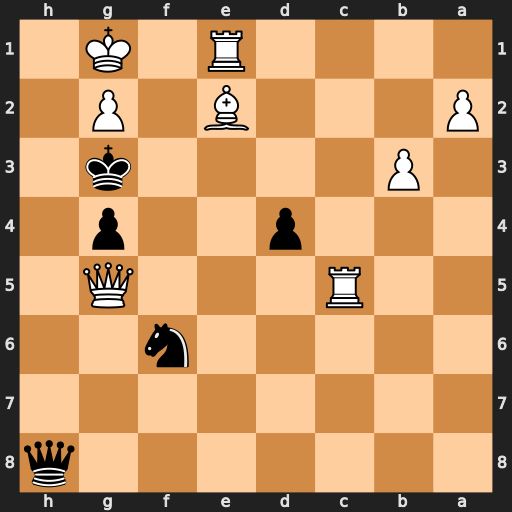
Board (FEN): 7q/8/5n2/2R3Q1/3p2p1/1P4k1/P3B1P1/4R1K1
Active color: b
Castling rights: -
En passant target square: -
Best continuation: Qh2+ Kf1 Qxg2#